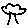
Label: tree